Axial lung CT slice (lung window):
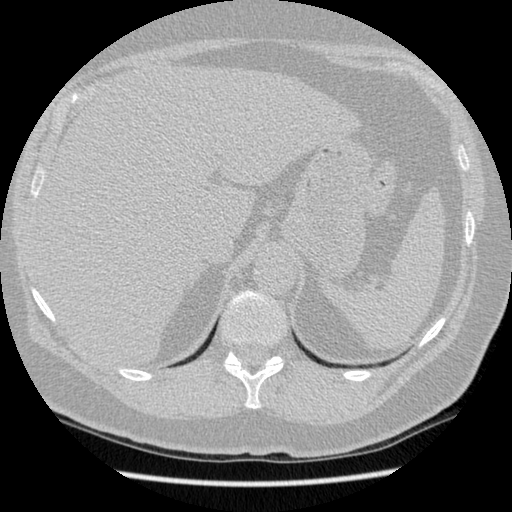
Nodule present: no